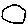
Label: circle